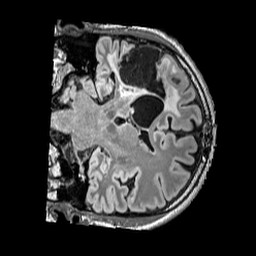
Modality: FLAIR
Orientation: coronal
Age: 50
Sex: male
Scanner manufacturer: siemens
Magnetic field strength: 3 T
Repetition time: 5 s
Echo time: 0.387 s